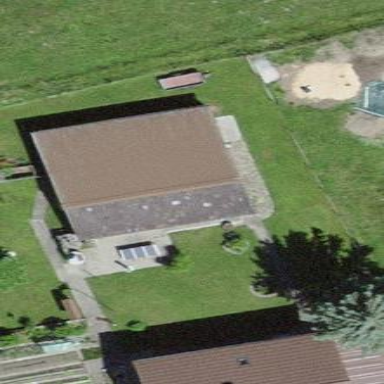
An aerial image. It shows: Shed building.